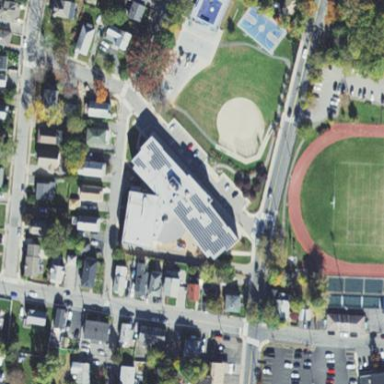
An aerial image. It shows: School.